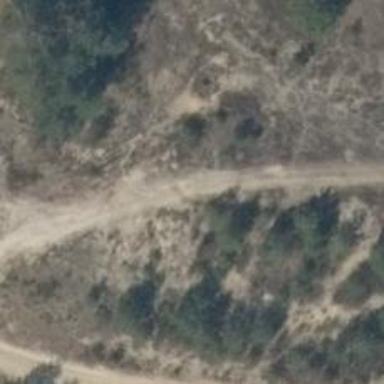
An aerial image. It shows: Sandy track road.